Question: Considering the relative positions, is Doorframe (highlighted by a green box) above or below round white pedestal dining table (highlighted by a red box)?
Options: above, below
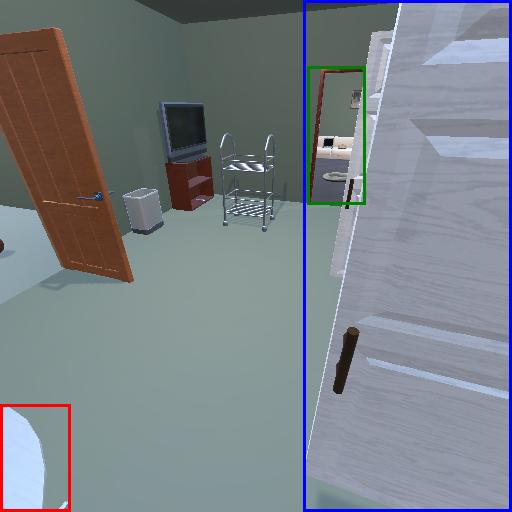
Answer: above